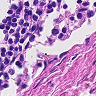
Metastatic tissue present: no